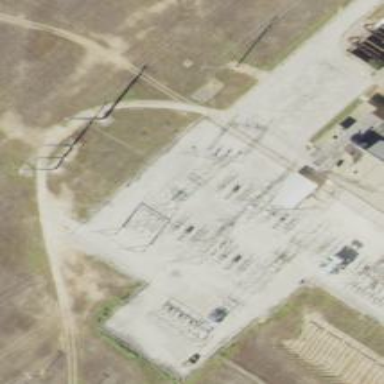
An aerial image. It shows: Switch used for power control.